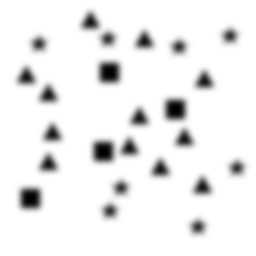
Squares: 4
Triangles: 12
Stars: 8
Total shapes: 24